Question: I need to display this table:
like this in react. I have created an array of objects, just like an API
'''
products: [
{b: "brand1", N: "N1", M: "M1", B: "B1", S: "y1", O: "y1", A: "y1", D: "y1"},
{b: "brand2", N: "N2", M: "M2", B: "B2", S: "y2", O: "y2", A: "y2", D: "y2"},
{b: "brand3", N: "N3", M: "M3", B: "B3", S: "y3", O: "y3", A: "y3", D: "y3"},
{b: "brand4", N: "N4", M: "M4", B: "B4", S: "y4", O: "y4", A: "y4", D: "y4"},
]
'''
How can I display this data in my desired format using React?
This is the code which i have tried like this for displaying similar to the picture.
'''
import React, { Component } from 'react';
import './results.css'
class Results extends Component {
constructor(props){
super(props);
this.state = {
products: [
{b: "brand1", N: "N1", M: "M1", B: "B1", S: "y1", O: "y1", A: "y1", D: "y1"},
{b: "brand2", N: "N2", M: "M2", B: "B2", S: "y2", O: "y2", A: "y2", D: "y2"},
{b: "brand3", N: "N3", M: "M3", B: "B3", S: "y3", O: "y3", A: "y3", D: "y3"},
{b: "brand4", N: "N4", M: "M4", B: "B4", S: "y4", O: "y4", A: "y4", D: "y4"},
}
}
renderData = () => {
return this.state.products.map((product, index)=> {
const {M, B, S, O, A, D} = product;
return (
<div>
<tr>
<th>A</th>
<td>{ O }</td>
</tr>
<tr>
<th>F</th>
<td>{ B }</td>
</tr>
<tr>
<th>S</th>
<td>{ S }</td>
</tr>
<tr>
<th>O</th>
<td>{ O }</td>
</tr>
<tr>
<th>A</th>
<td>{ A }</td>
</tr>
<tr>
<th>D</th>
<td>{ D }</td>
</tr>
</div>
)
})
}
renderTableHeader = () => {
return this.state.products.map((product, index)=> {
const { b } = product;
return <th>{ b.toUpperCase() }</th>
})
}
render() {
if (!this.props.done) {
return null;
}
if (true) {
return (
<React.Fragment>
<div>
<table id="products">
<tbody>
<tr>
<th></th>
{ this.renderTableHeader() }
</tr>
{ this.renderData() }
</tbody>
</table>
</div>
</React.Fragment>
)
}
}
}
'''
this is rendering each array into different rows.
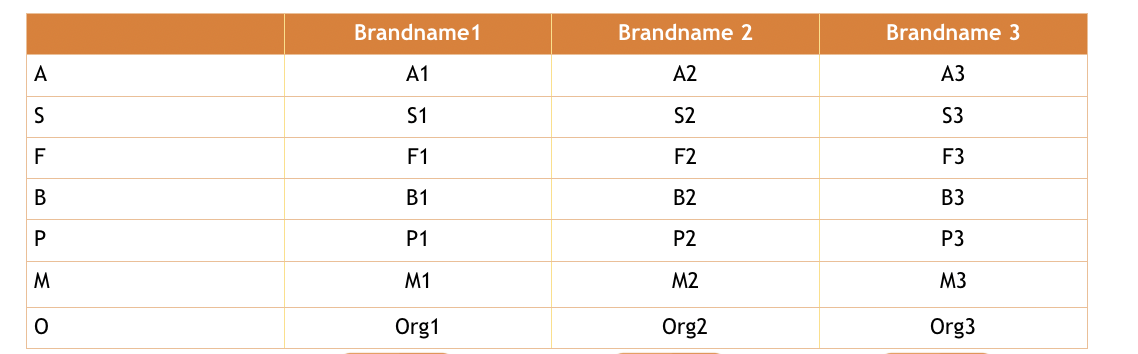
Answer: It looks like you'll need to transform your data a bit in order to display it in the way you want. Currently, 'products' looks to be transposed from the layout you're looking for (although perhaps having each brand be a row rather than a column might be a good idea). We can do this in the 'constructor' method (or wherever you handle getting/updating 'products').
After your data is in the right format, it should be more clear how to get the layout you're after. You just need to create a single 'tr' element for each row of your data. Each row should contain a single 'td' element for each column.
For example:
'''
class Results extends Component {
constructor(props) {
super(props);
const products = [
{b: "brand1", N: "N1", M: "M1", B: "B1", S: "y1", O: "y1", A: "y1", D: "y1"},
{b: "brand2", N: "N2", M: "M2", B: "B2", S: "y2", O: "y2", A: "y2", D: "y2"},
{b: "brand3", N: "N3", M: "M3", B: "B3", S: "y3", O: "y3", A: "y3", D: "y3"},
{b: "brand4", N: "N4", M: "M4", B: "B4", S: "y4", O: "y4", A: "y4", D: "y4"},
]
const keys = Object.keys(products[0]).filter(e => e !== "b");
const formattedProducts = keys.map(key => {
const row = {key: key};
for (let i = 0; i < products.length; i++) {
const product = products[i];
row[product.b] = product[key];
}
return row;
});
this.state = {
products,
formattedProducts,
}
}
renderHeader() {
const { formattedProducts } = this.state;
const brandNames = products.map(e => e.b);
return (
<tr>
<th></th>
{ brandNames.map(brandName => (
<th key={ brandName }>{ brandName }</th>
)) }
</tr>
)
}
renderRows() {
const { formattedProducts } = this.state;
const brandNames = products.map(e => e.b);
return (
<React.Fragment>
{ formattedProducts.map(row => (
<tr key={ row.key }>
<td>{ row.key }</td>
{ brandNames.map(brandName => (
<td key={ brandName }>{ row[brandName] }</td>
))}
</tr>
)) }
</React.Fragment>
)
}
render() {
return (
<table>
{ this.renderHeader() }
{ this.renderRows() }
</table>
)
}
}
'''